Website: apple
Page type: payment
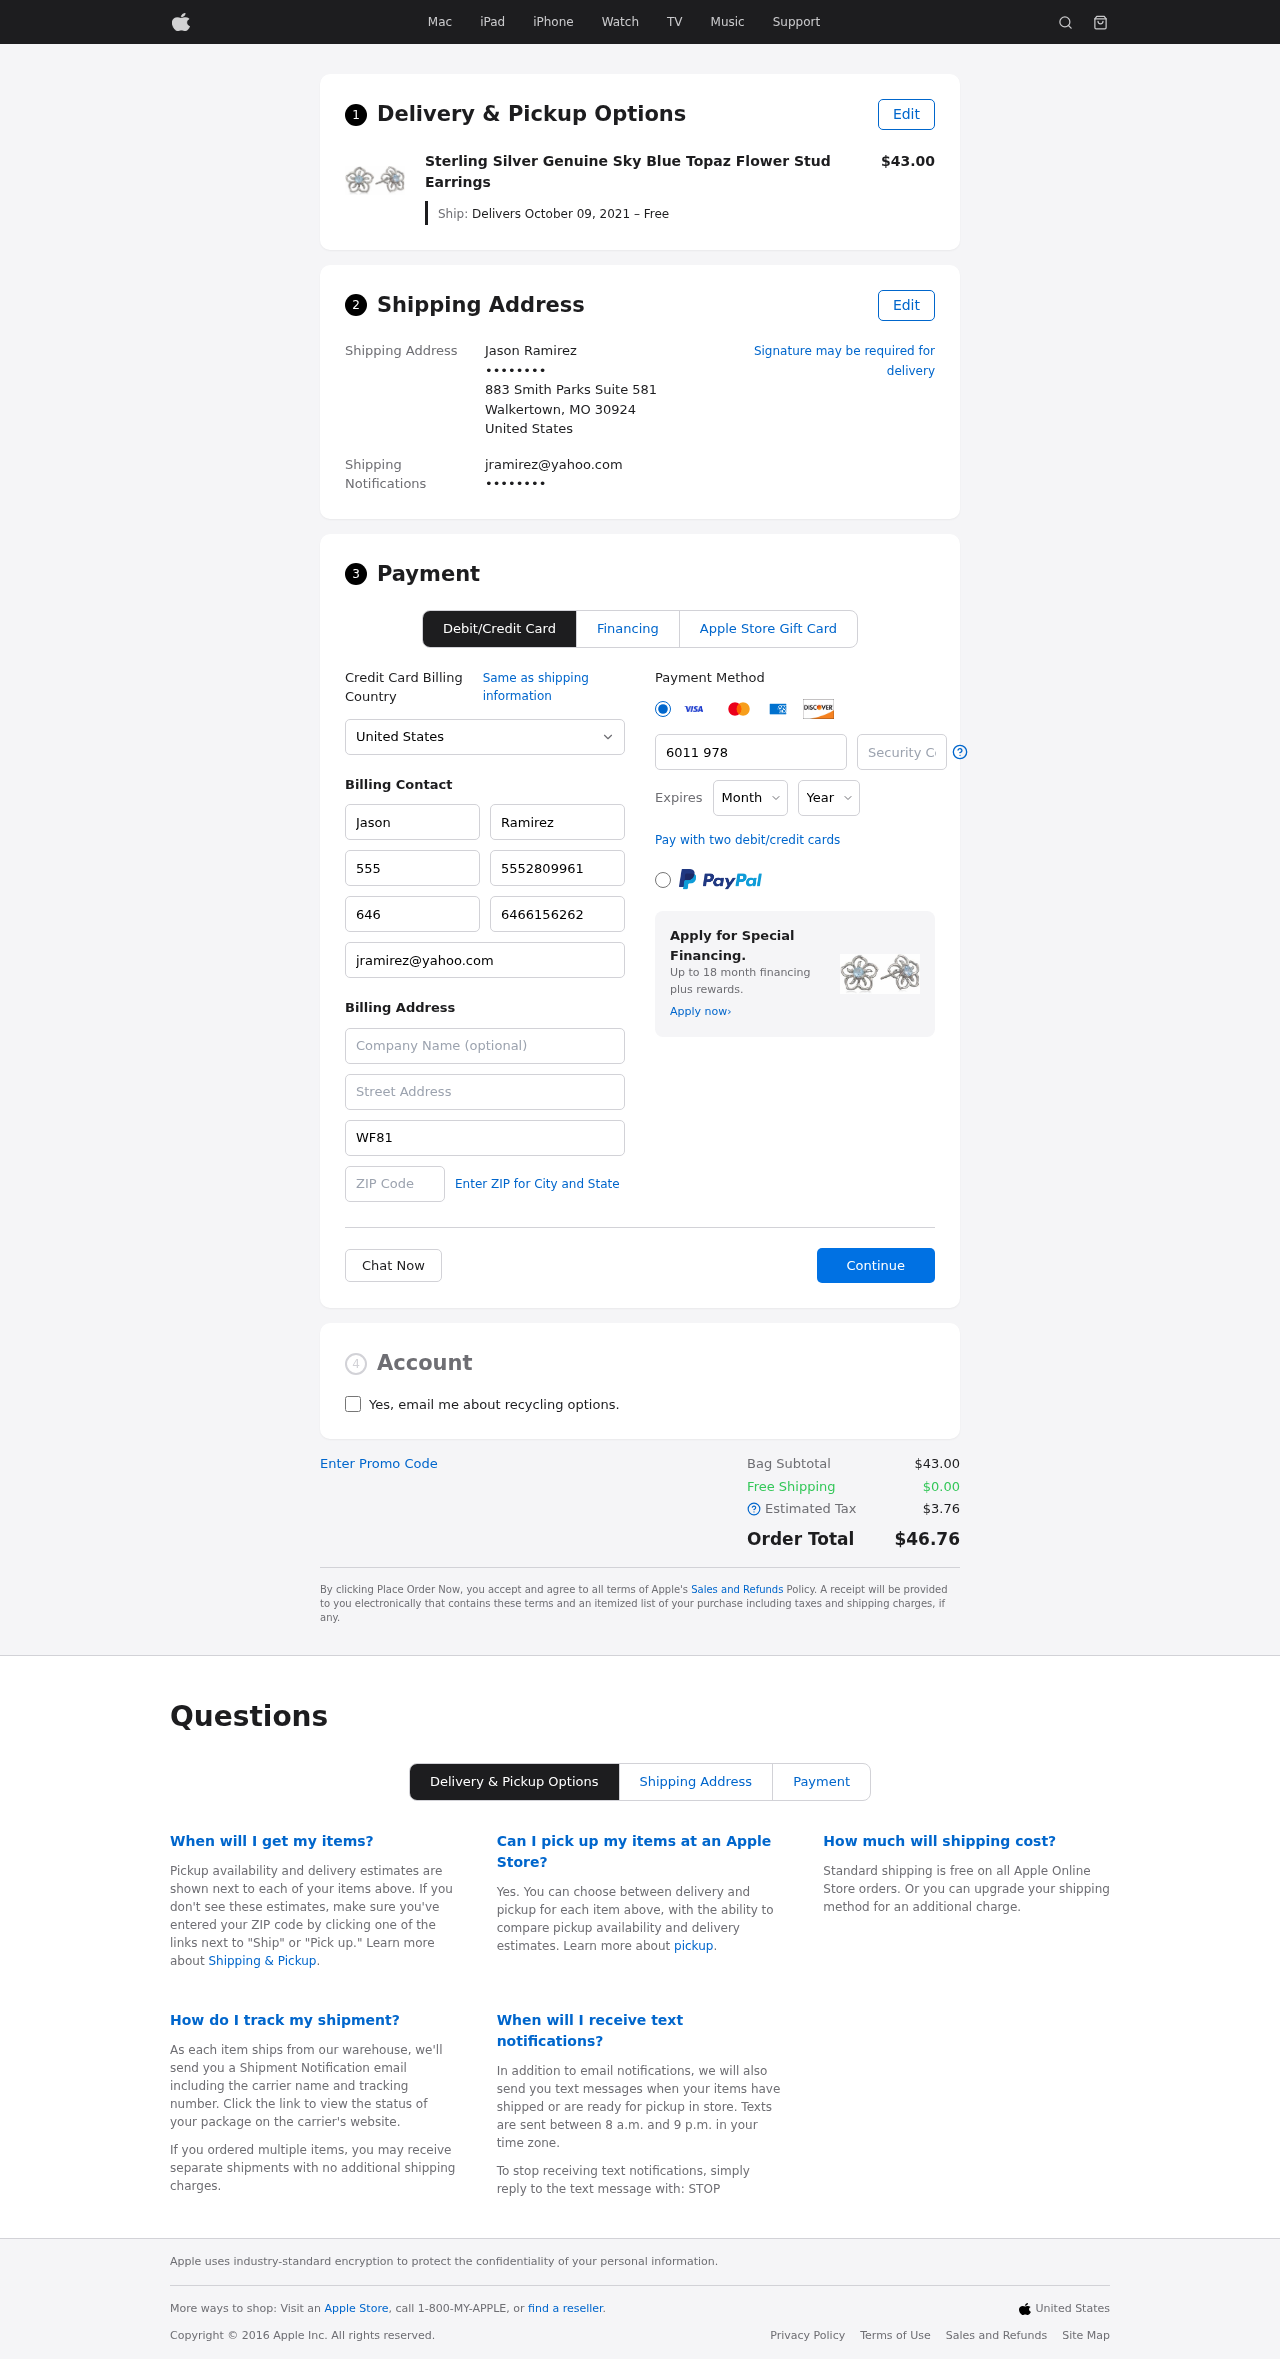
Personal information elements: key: PII_CARD_CVV
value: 861
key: PII_CARD_EXPIRY_MONTH
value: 04
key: PII_CARD_EXPIRY_YEAR
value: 27
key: PII_CARD_NUMBER
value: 6011 9785 7585 1267
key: PII_CITY_STATE_ZIP
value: Walkertown, MO 30924
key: PII_COUNTRY
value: United States
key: PII_EMAIL
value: jramirez@yahoo.com
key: PII_EMAIL2
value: jramirez@yahoo.com
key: PII_FIRSTNAME
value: Jason
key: PII_FULLNAME
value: Jason Ramirez
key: PII_LASTNAME
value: Ramirez
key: PII_PHONE3
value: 5552809961
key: PII_PHONE_ALT
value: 6466156262
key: PII_PHONE_ALT_AREA
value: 646
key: PII_PHONE_AREA
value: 555
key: PII_SECURITY_CODE
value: WF81
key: PII_STREET
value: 883 Smith Parks Suite 581
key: PII_PHONE
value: ••••••••
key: PII_PHONE2
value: ••••••••
Product elements: key: PRODUCT1_NAME
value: Sterling Silver Genuine Sky Blue Topaz Flower Stud Earrings
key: PRODUCT1_PRICE
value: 43
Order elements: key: ORDER_DELIVERY_DATE
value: Delivers October 09, 2021 – Free
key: ORDER_SUBTOTAL
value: $43.00
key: ORDER_SHIPPING_COST
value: $0.00
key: ORDER_TAX
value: $3.76
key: ORDER_TOTAL
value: $46.76